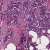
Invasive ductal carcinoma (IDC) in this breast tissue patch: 1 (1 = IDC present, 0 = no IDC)